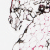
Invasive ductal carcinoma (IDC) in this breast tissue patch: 0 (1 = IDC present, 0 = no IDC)